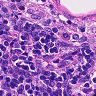
Metastatic tissue present: no